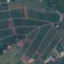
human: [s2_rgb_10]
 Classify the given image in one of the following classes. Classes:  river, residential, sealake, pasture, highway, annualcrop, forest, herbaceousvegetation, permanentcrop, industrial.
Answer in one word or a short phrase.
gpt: PermanentCrop